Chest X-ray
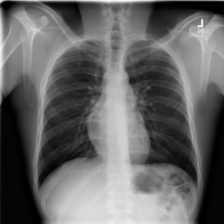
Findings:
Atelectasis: negative
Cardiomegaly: negative
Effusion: negative
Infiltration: negative
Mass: negative
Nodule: negative
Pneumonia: negative
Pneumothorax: negative
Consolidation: negative
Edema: negative
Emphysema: negative
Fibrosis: negative
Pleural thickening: negative
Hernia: negative